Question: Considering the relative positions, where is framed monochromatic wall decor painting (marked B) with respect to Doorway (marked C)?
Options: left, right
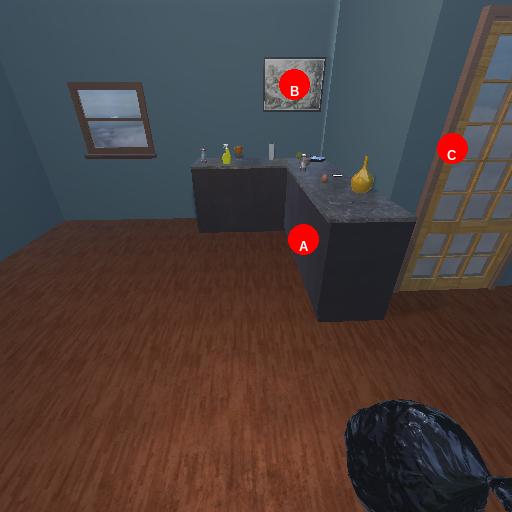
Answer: left